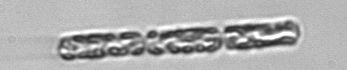
Label: Dactyliosolen_fragilissimus